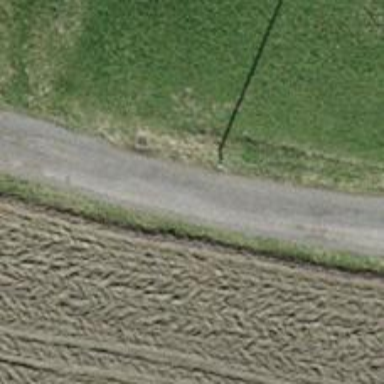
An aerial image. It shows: Power pole.